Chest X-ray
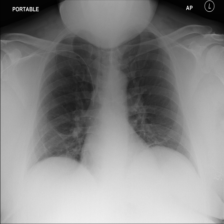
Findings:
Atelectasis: positive
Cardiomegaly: negative
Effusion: negative
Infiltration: negative
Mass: negative
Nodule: negative
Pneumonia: negative
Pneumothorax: negative
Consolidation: negative
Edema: negative
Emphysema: negative
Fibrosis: negative
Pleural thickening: negative
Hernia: negative